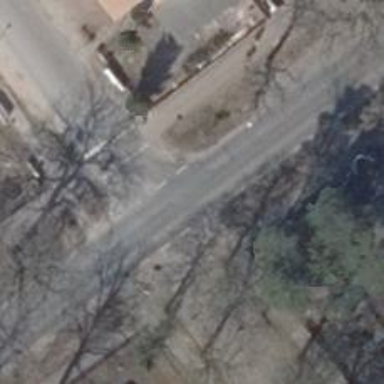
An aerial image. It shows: Unmarked road crossing.